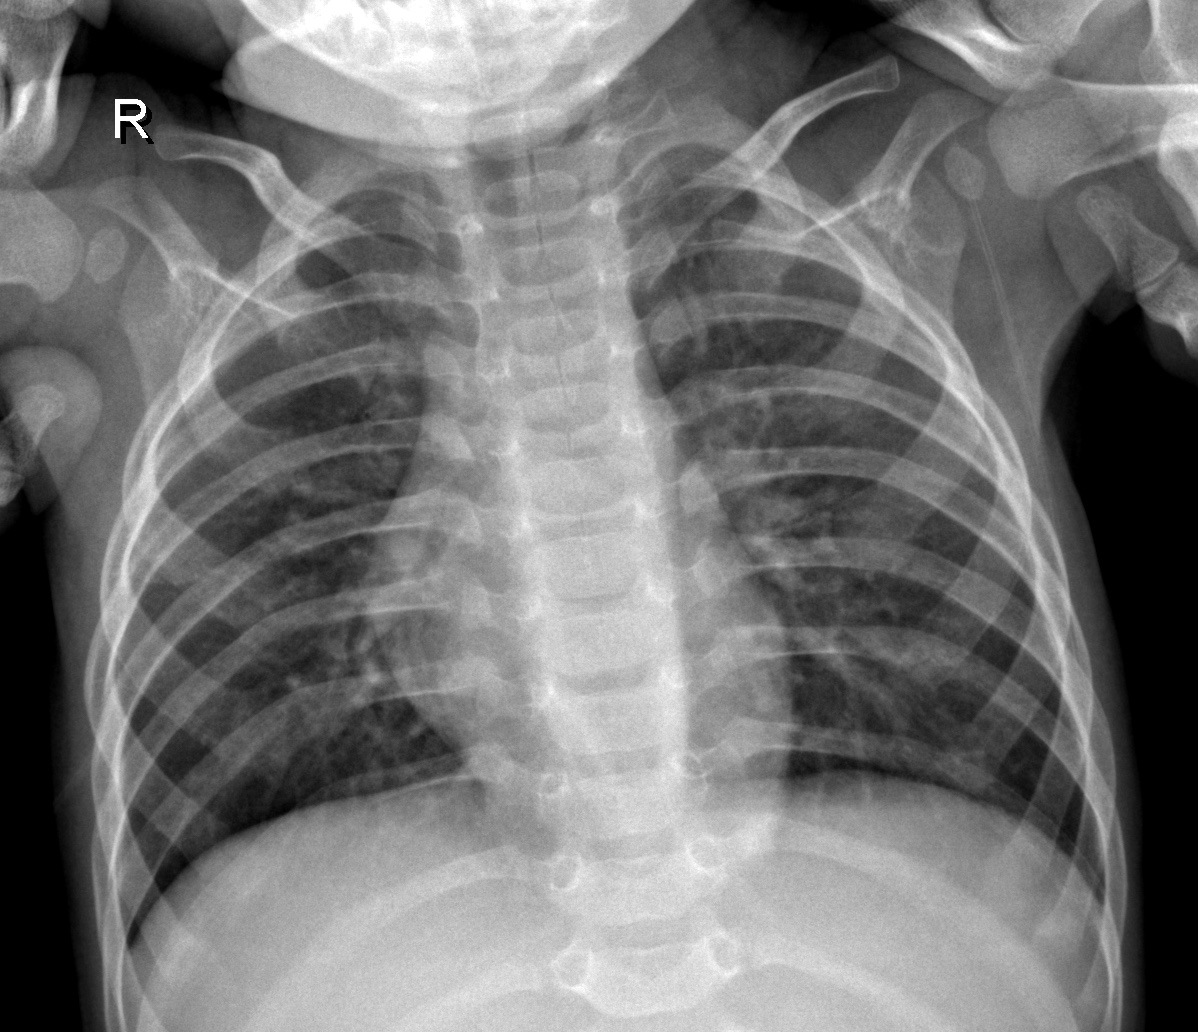
Diagnosis: NORMAL